Question: How do I align the bootstrap 'navbar drop-down'? The drop down always starts from the right corner, is it possible to set the starting point for the 'drop-down'.

Here is <URL>.
Both the menu when I click always starts from the right. Is it possible to move the first menu drop drown to some margin left? The drop down should start from the menu where its clicked rather than from entirely right.
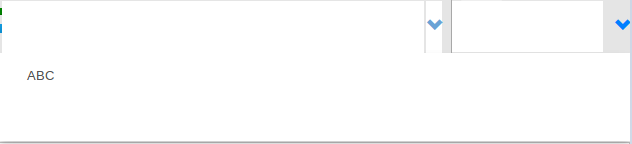
Answer: Add this CSS
CSS
'''
.navbar .nav>li {
position: relative;
}
'''
<URL>